Field crop: tomato
Growth stage: 1
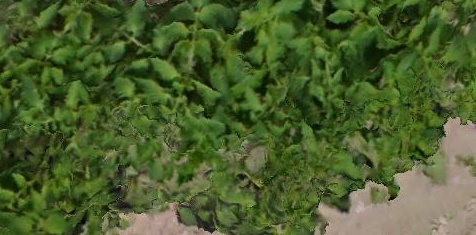
Species: tomato